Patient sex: M
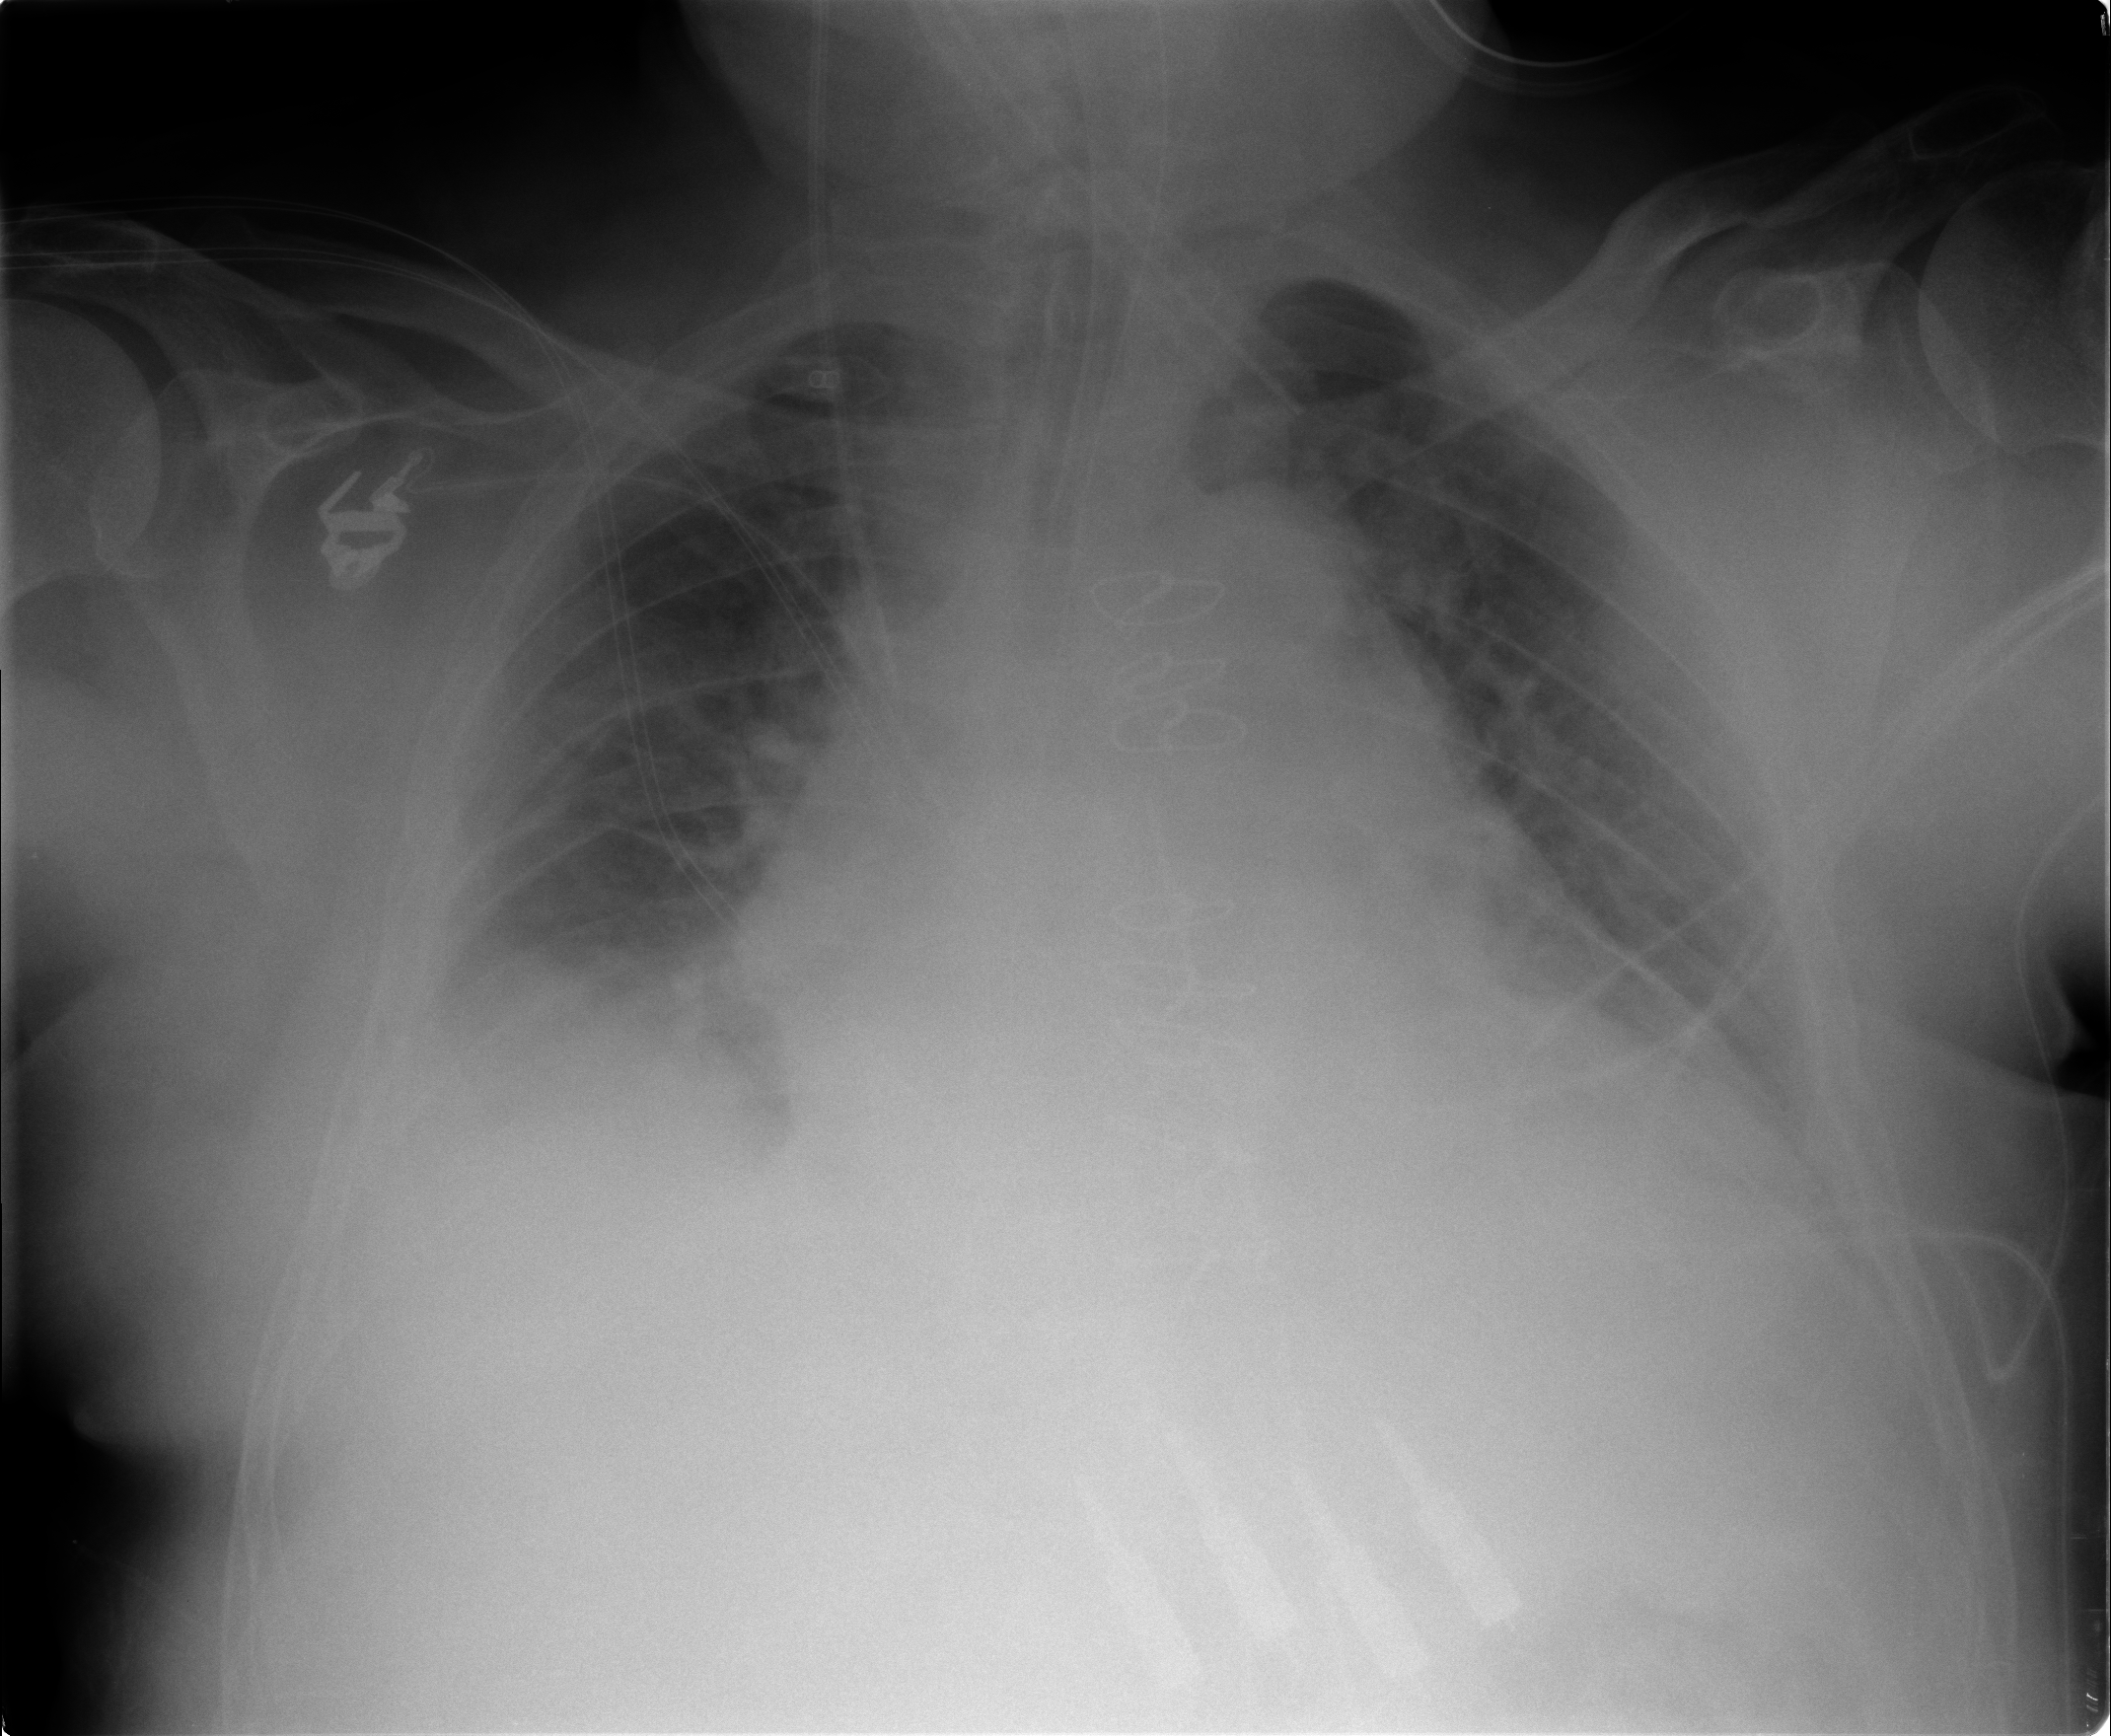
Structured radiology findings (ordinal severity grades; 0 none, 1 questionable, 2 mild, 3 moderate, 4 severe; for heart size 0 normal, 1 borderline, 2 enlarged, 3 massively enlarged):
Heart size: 2
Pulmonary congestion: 2
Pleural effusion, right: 1
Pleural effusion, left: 1
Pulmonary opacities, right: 0
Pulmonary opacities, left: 0
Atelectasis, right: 2
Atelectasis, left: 2